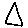
Label: triangle